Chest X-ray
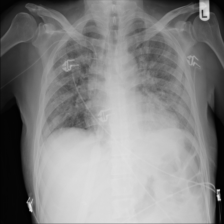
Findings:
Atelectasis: negative
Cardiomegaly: negative
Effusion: negative
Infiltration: negative
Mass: negative
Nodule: negative
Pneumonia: negative
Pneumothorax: negative
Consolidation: negative
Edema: negative
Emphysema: negative
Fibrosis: negative
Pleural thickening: negative
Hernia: negative